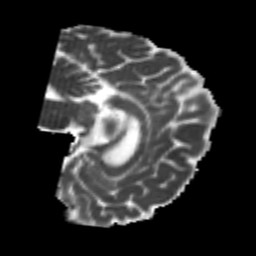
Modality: MD
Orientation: sagittal
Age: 26
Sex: male
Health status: healthy
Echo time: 0.074 s